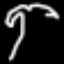
Label: palm tree